Question: I want to make a Facebook post box like this in Flutter.
When pressed and it will go to another page. How can I make it?

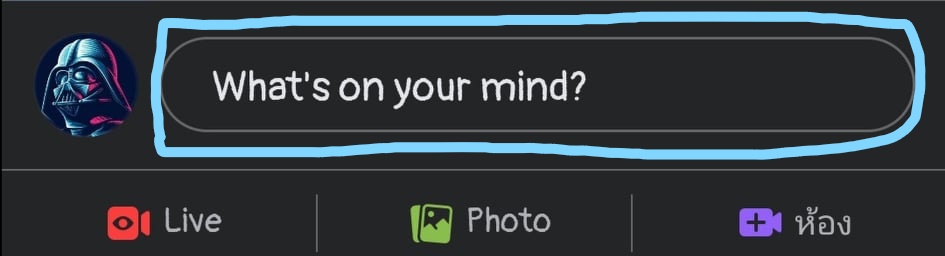
Answer: Hi :) You should use <URL> to Navigate between pages here we go :
✅
'''
GestureDetector(
onTap: () {
Navigator.push(context, MaterialPageRoute(builder: (context) => SecondRoute()),
},
child: Container(
height: 50,
width: 300,
alignment: Alignment.centerLeft,
padding: EdgeInsets.only(left: 12),
decoration: BoxDecoration(
color: Colors.black,
borderRadius: BorderRadius.circular(34),
border: Border.all(
color: Colors.grey,
width: 1.5,
),
),
child: Text(
"what's on your mind ?",
style: TextStyle(
color: Colors.white,
),
),
),
),
'''